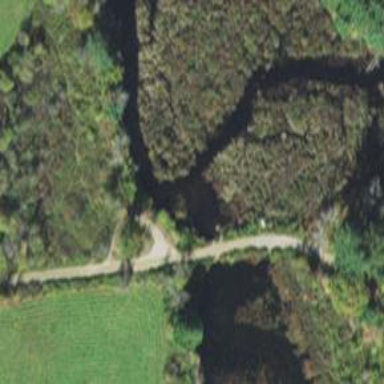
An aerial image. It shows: Culvert tunnel.